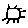
Label: sun